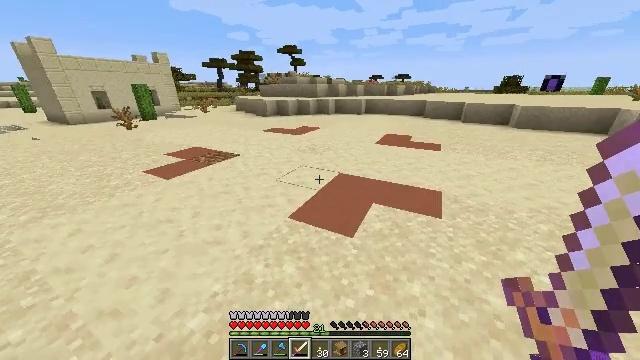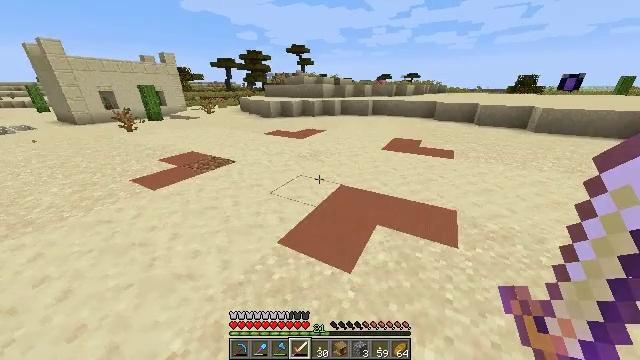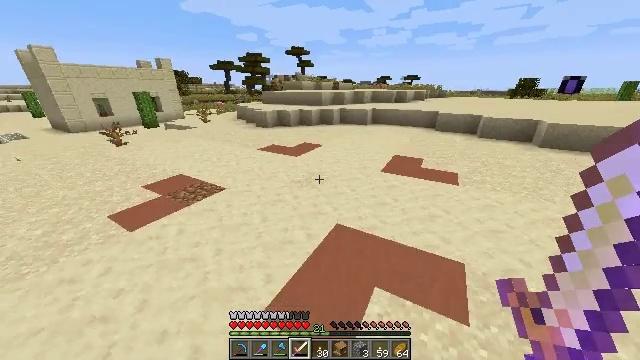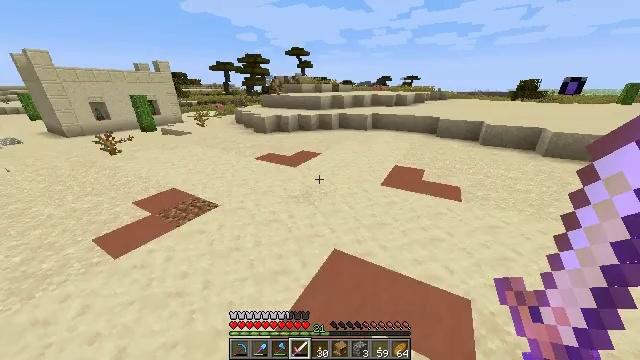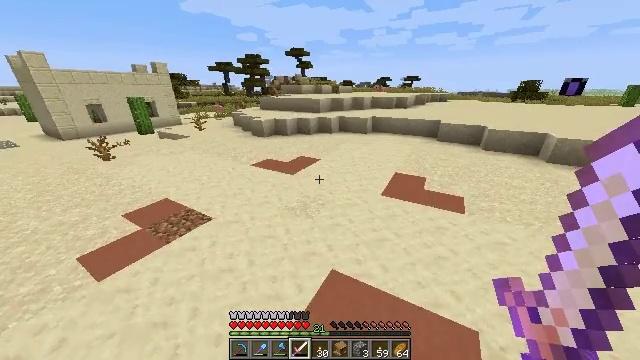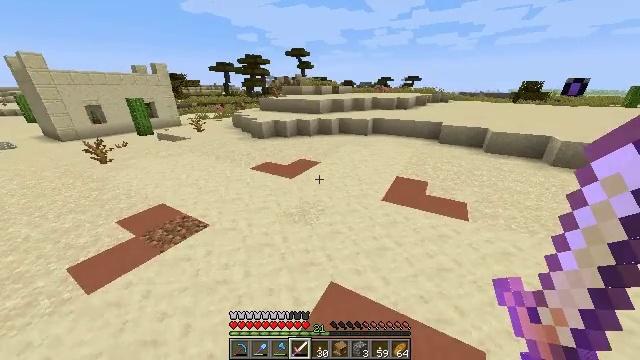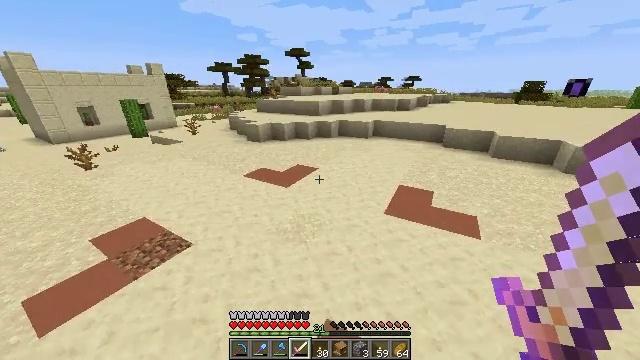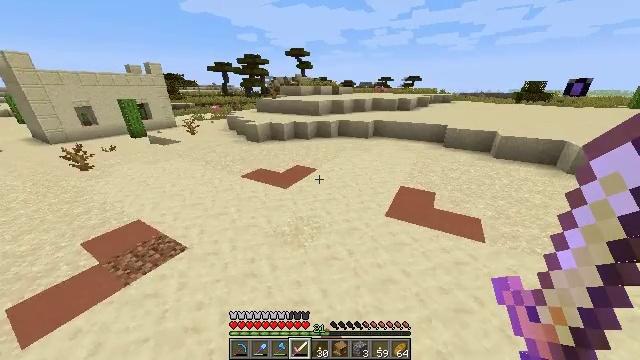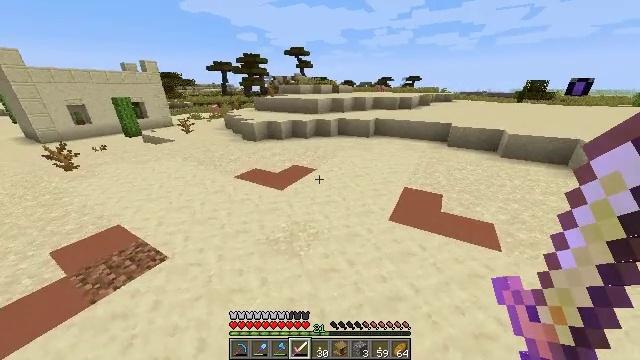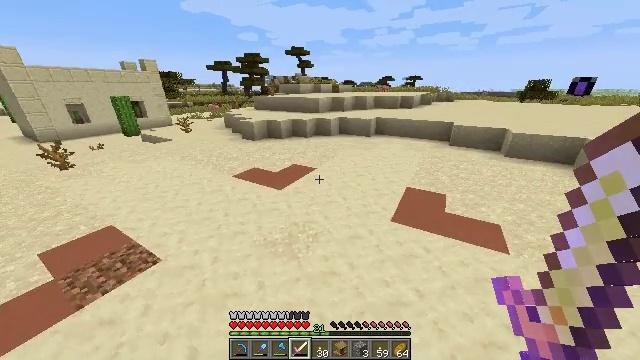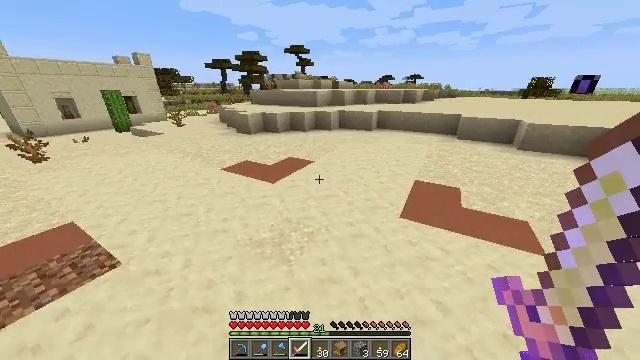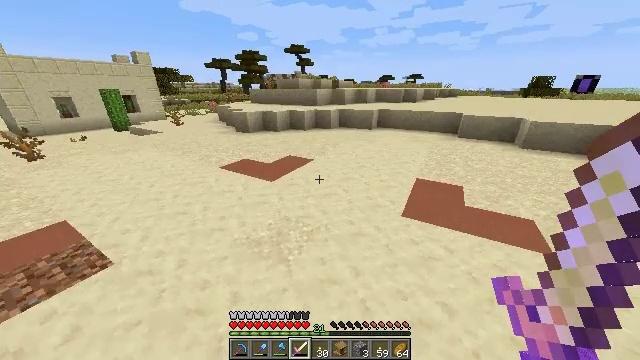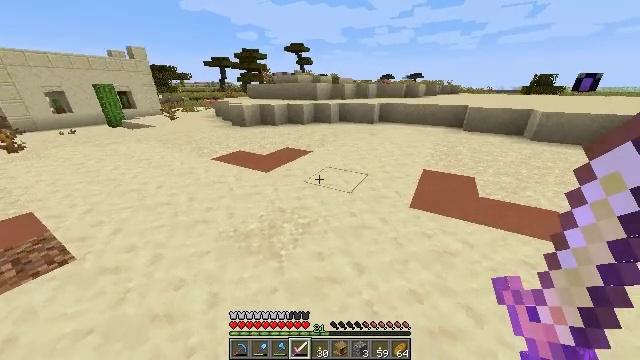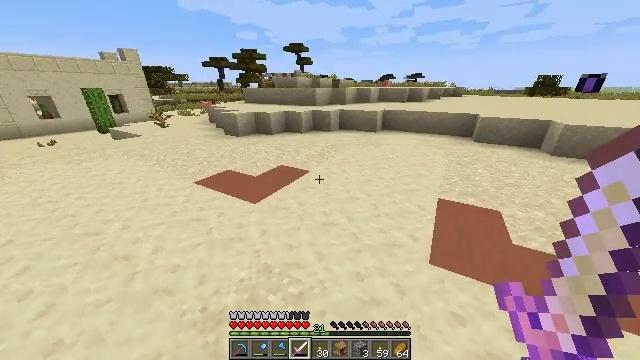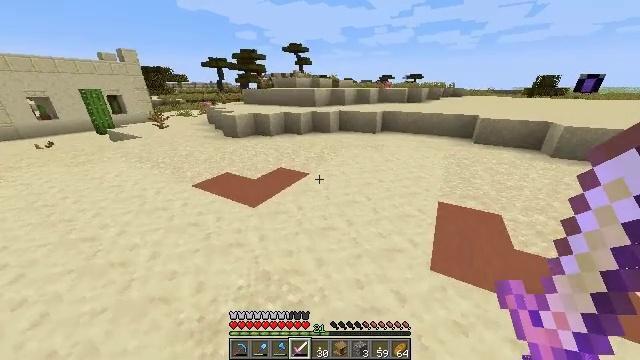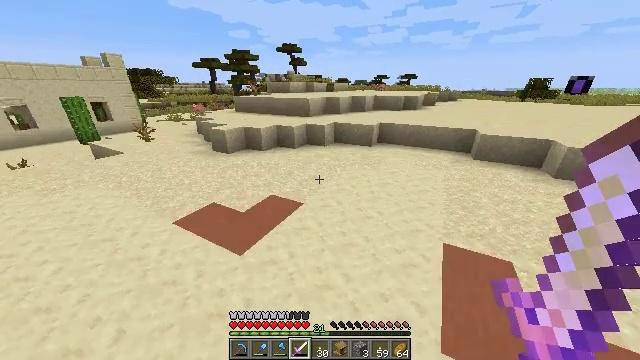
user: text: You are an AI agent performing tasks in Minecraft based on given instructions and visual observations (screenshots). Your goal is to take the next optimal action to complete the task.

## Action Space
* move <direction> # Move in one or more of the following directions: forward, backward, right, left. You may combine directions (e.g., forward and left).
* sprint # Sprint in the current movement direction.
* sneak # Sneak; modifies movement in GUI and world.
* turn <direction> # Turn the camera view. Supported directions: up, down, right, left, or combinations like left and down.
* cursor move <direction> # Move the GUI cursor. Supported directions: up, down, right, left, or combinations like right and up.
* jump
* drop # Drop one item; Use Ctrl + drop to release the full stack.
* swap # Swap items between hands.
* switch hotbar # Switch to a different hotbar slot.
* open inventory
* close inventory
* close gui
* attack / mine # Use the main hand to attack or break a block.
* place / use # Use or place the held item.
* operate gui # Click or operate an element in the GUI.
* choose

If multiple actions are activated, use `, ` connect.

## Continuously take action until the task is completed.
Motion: motion action
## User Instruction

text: Attack the acacia fence to break it.
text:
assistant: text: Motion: move forward, sprint, turn left, jump
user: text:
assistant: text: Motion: move forward, sprint, jump
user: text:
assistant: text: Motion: move forward, sprint, jump
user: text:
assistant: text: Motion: move forward, sprint, jump
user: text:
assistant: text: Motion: move forward, sprint, jump
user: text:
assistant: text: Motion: move forward, sprint, jump
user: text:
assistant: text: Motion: move forward, sprint, jump
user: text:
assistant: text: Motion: move forward, sprint, jump
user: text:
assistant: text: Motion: move forward, sprint, jump
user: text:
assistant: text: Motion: move forward, sprint, jump
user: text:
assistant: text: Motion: move forward, sprint, jump
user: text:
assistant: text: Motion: move forward, sprint, jump
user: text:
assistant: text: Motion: move forward, sprint, jump
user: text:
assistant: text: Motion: move forward, sprint, jump
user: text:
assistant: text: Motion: move forward, sprint, turn right, jump
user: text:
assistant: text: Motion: move forward, sprint, turn right and down, jump
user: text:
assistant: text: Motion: move forward, sprint, jump
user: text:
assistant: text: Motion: move forward, sprint, jump
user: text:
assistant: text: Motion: move forward, sprint, jump
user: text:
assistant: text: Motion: move forward, sprint, jump
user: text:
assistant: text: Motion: move forward, sprint, jump
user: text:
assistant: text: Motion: move forward, sprint, jump
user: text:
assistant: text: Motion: move forward, sprint, jump
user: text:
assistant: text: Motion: move forward, sprint, turn right, jump
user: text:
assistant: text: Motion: move forward, sprint, turn right, jump
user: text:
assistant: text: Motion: move forward, sprint, turn right, jump
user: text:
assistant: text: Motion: move forward, sprint, jump
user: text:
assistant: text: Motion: move forward, sprint, jump
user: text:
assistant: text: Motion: move forward, sprint, jump
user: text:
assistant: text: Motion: move forward, sprint, jump